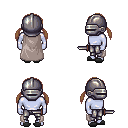
a pixel art fantasy rpg character, male body template, dark elf, purple skin, gray cape, metal pants, light blonde twin-tailed hairstyle, metal helm, gray slippers, dagger, four views (front, back, left, right), 2x2 character sprite sheet, small pixel art, hard edges, no anti-aliasing